Question: So I'm pretty new to openGL programming and am just going over the basics for now. I know I should be using VBOs and stuff but wanted to get a little foundation first. I wont present you with all the code just the stuff that draws and sets the scene.
Heres a little code for setting up my camera:
'''
glClearColor(0.0f, 0.0f, 0.0f, 0.5f);
glMatrixMode(GL_PROJECTION);
glLoadIdentity();
gluPerspective(70, width / height, 1, 1000);
glEnable(GL_DEPTH_TEST);
// Move the camera back to view the scene
glTranslatef(0.0f, 0.0f, -5.0f);
'''
I tried to create it around the origin like so (also I never draw the bottom face) :
'''
void drawtetrahedron(GLfloat angle)
{
glClear(GL_COLOR_BUFFER_BIT | GL_DEPTH_BUFFER_BIT);
glMatrixMode(GL_MODELVIEW);
glLoadIdentity();
glRotatef(angle, 0.0f, 1.0f, 0.0f);
glBegin(GL_TRIANGLES);
glColor3f(1.0f, 0.0f, 0.0f); //FRONT
glVertex3f(0.0f, 1.0f, 0.0f);
glVertex3f(1.0f, -1.0f, 1.0f);
glVertex3f(-1.0f, -1.0f, 1.0f);
glColor3f(0.0f, 1.0f, 0.0f); //RIGHT
glVertex3f(0.0f, 1.0f, 0.0f);
glVertex3f(0.0f, -1.0f, -1.0f);
glVertex3f(1.0f, -1.0f, 1.0f);
glColor3f(0.0f, 0.0f, 1.0f); //LEFT
glVertex3f(0.0f, 1.0f, 0.0f);
glVertex3f(-1.0f, -1.0f, 1.0f);
glVertex3f(0.0f, -1.0f, -1.0f);
glEnd();
}
'''
When my window first comes up the red triangle looks fine, but as I rotate it the shape looks a little distorted. If I rotate all the way around (where I cant see the red face at all) it looks normal... What am I missing here?
Heres where it starts to look weird
Also any pointers on openGL stuff I'm doing incorrectly (or in general) are greatly appreciated! :D
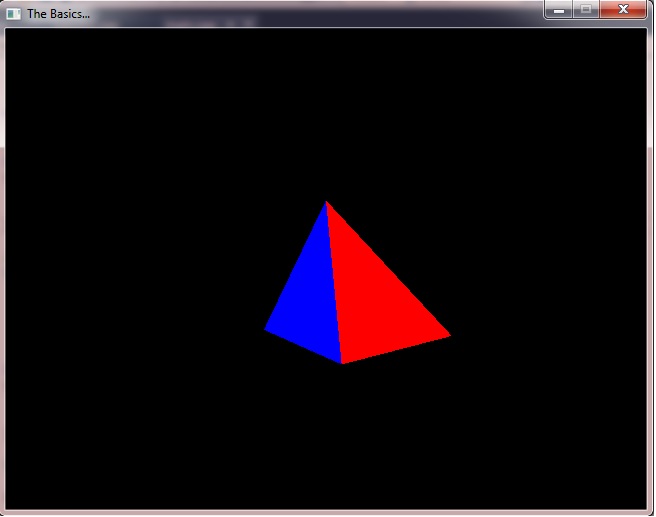
Answer: I don't know if this is what you consider a wierd looking shape, but your shape doesn't seem to be a regular Tetrahedron:
The 3 Corners of the base don't have the same distance to the top corner (the two front corners have a distance of sqrt(6) to the top corner, while the back corner has a distance of sqrt(5)).
the distance on the base is off too: the front corners have a distance of sqrt(2) while the distance between any front corner and the back corner is sqrt(3).
An example for a regular tetrahedron would be:
(Please note that these coordinates don't have a base parallel to the xz plane)
(1,1,1)(1,-1,-1)(-1,1,-1)(-1,-1,1)
Your code itself looks to be ok. (Except for the translating the projection matrix) I, myself prefer to create code blocks after push/popmatrix and glbegin/end (these things { ... }), but that's just to keep my code easy to read.
Also, as a general rule of thumb, in opengl you don't move the camera: you move everything else. (That's why translating negative z moves objects away from you, translating positive x makes them move right and so on...)